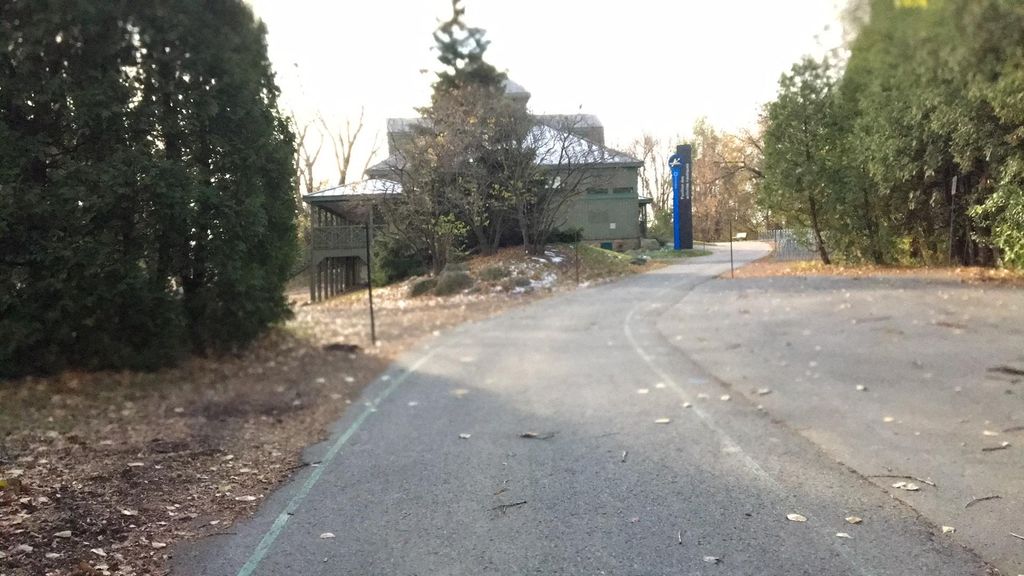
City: montreal